Aerial crown-view tile of a tropical tree (Barro Colorado Island, Panama), acquired 20240813:
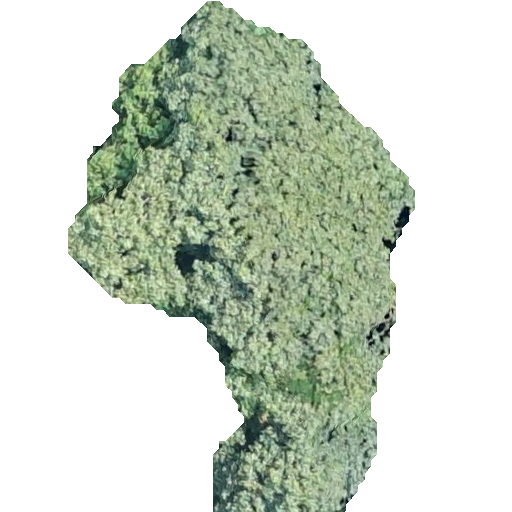
Species: Apeiba membranacea
GBIF accepted scientific name: Apeiba membranacea
Crown area: 165.976 m²